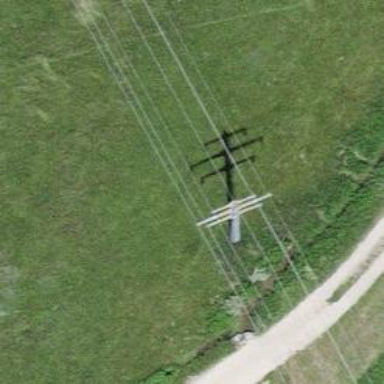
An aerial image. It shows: Power tower.